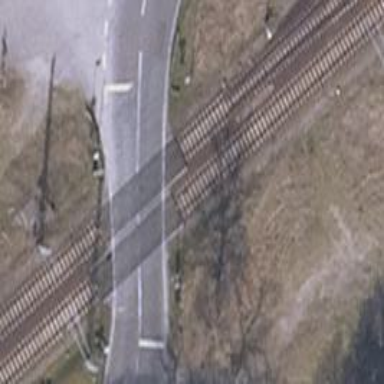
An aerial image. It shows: Railway level crossing.